Question: I've never developed for the iPad before (just iPhone) and there are some views you see on an iPad that you cannot do on an iPhone. Specifically, I'm trying to create a modal 'login/register' type view and I'd like it to mimic the look and feel of the Log In view in the Zillow iPad app.
In Zillow when you press 'Log In' (or Settings for that matter), the background darkens and a window appears in the middle of the screen modally with a flip animation about it's horizontal axis. Here you are given a view containing buttons, text fields, toggle switches, etc.
Is there a cocoa class for this type of view on the iPad? Can you have a regular UIViewController not take up the entire screen and display 'on top' of the root view controller?
EDIT: Just discovered in the View Controller Attributes Inspector, under Simulated Metrics for Size, there is the Form Sheet option which looks similar to what I am going for. These will display on-top of root views?

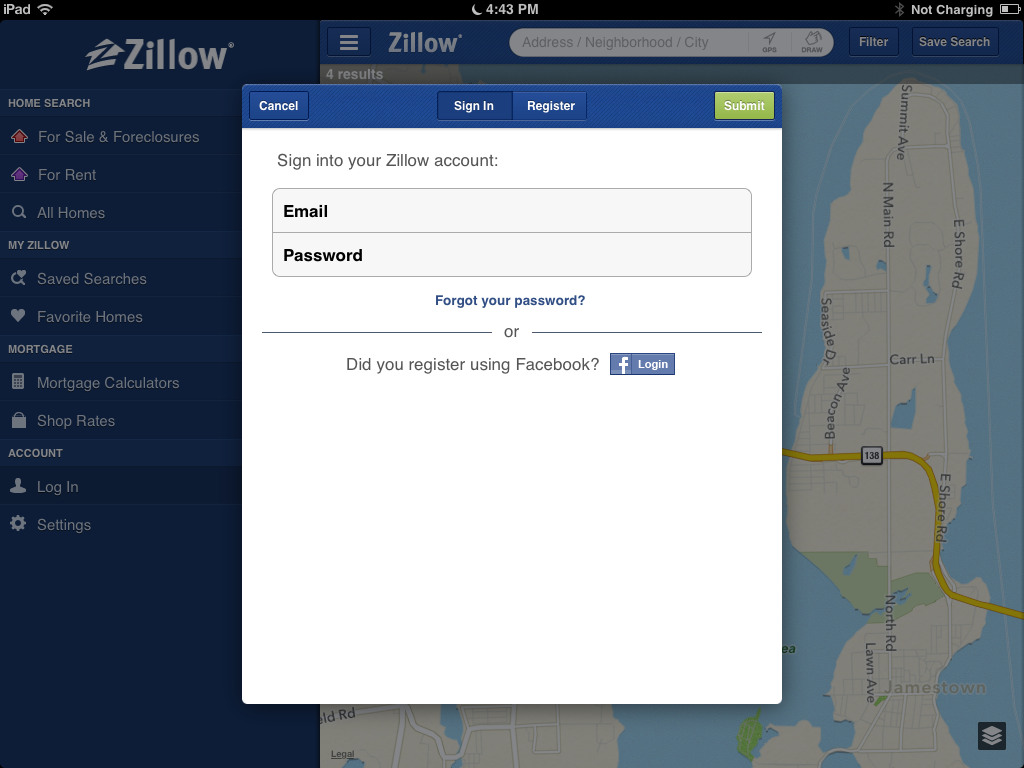
Answer: You present the view modally, or in a storyboard, do a modal segue. In the inspector for the segue, you can change the presentation from default to "form sheet".
If you're doing the modal presentation in code, you can set the modalPresentationStyle property of the controller you're presenting to UIModalPresentationFormSheet.
As you said in your edit, in the storyboard, you can change the size of the view you want to present by setting the size in Simulated Metrics to "form sheet". However, this has no effect on what size the view will appear at run time. It's only used so you can properly layout your view visually. You need to use one of the ways I mentioned above to get the view to appear at the form sheet size.